Question: Through designer I have created a typed data set and included stored procedures for insert / update / delete. The problem is now, how to call those stored procedures? How to actually change data in database this way? And how to receive answer from db (number of rows changed)?

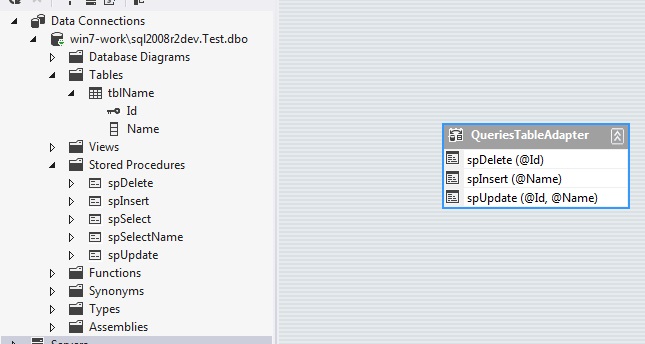
Answer: I found out that far easiest way is through designer - create table adapter and simply set it to call stored procedure. No extra typing needed, arguments are also added to procedure call.